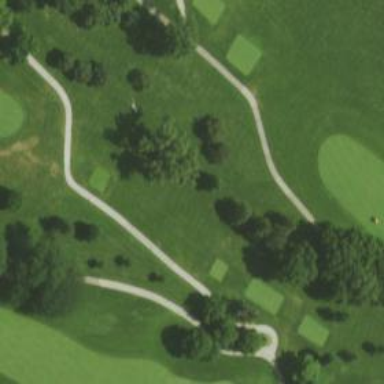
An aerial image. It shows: Well-maintained path intended for golf.